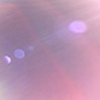
Label: sunburn